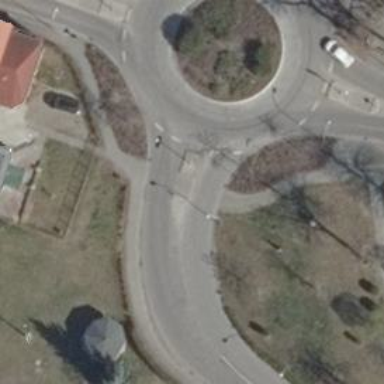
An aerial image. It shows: Traffic calming island.